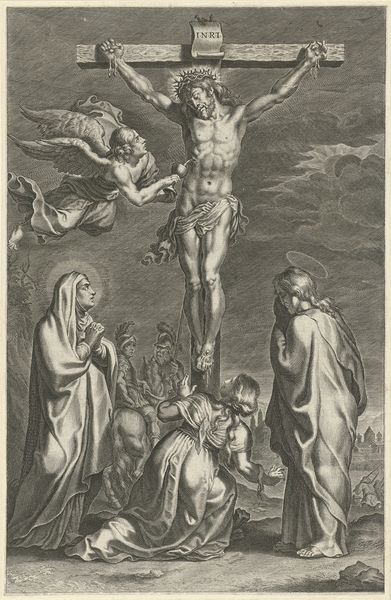
Titel: Christus aan het kruis
Künstler: Theodoor Galle
Standort: Amsterdam
Institution: Rijksmuseum
Schlagwörter: himmel, weiß, wolken, wunde, frauen, stadt, nacht, schwarz, zeichnung, johannes, tod, trauer, kelch, mutter, engel, soldaten, weiber, nägel, blut, kreuz, beten, helme, heiligenschein, christus, jesus, jesus christus, kreuzigung, maria, magdalena, maria magdalena, dornenkrone, erlöser, gral, inri, messias, gottessohn, sohn gottes, christkind, depp, christkönig, heilland, erretter, jesus von nazaret, jüner, heilige gral, soldane